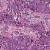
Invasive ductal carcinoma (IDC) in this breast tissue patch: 0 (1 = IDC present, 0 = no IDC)